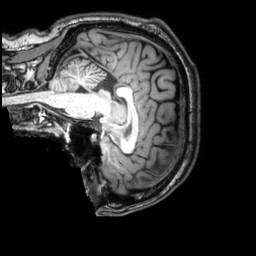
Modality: T1w
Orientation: sagittal
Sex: male
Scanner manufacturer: philips
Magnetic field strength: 3 T
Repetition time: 0.008118 s
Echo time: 0.00372 s